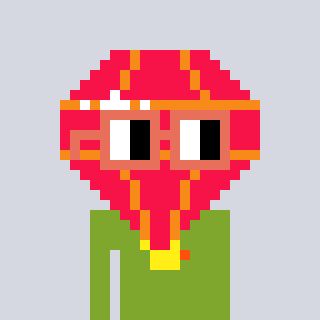
a pixel art character with square orange glasses, a red diamond-shaped head and a slimegreen-colored body on a cool background